Question: I'm making a fragment with a horizontal scroll on the previous screen.
the HorizontalScrollView is in a fragment
it worked fine when it was an activity but when you change it to a fragment the interface gets stuck
I have a HorizontalScrollView inside my ViewPager.
but when putting it in a fragment the interface does not work as it should, but at the moment of moving the view to the right or left it remains as the image
Like shown in Image below.

'''
<?xml version="1.0" encoding="utf-8"?>
<LinearLayout xmlns:android="http://schemas.android.com/apk/res/android"
xmlns:tools="http://schemas.android.com/tools"
android:id="@+id/FragmentoLayout_fonemasTar"
android:layout_width="match_parent"
android:layout_height="match_parent"
android:orientation="vertical">
<HorizontalScrollView
android:id="@+id/horizontalScrollView1Tar"
android:layout_width="match_parent"
android:layout_height="match_parent"
android:background="@color/secondary_text_light"
android:fadeScrollbars="false"
android:scrollbarSize="2dp"
android:scrollbarThumbHorizontal="@drawable/border_scroll_listview">
<LinearLayout
android:layout_width="wrap_content"
android:layout_height="wrap_content"
android:orientation="vertical">
<LinearLayout
android:layout_width="match_parent"
android:layout_height="wrap_content"
android:orientation="horizontal">
<LinearLayout
android:layout_width="150dp"
android:layout_height="match_parent"
android:gravity="center">
<TextView
android:id="@+id/lblTarCampo1"
android:layout_width="wrap_content"
android:layout_height="wrap_content"
android:text="@string/LayoutTar_lblTarCampo1" />
</LinearLayout>
<LinearLayout
android:layout_width="80dp"
android:layout_height="match_parent"
android:gravity="center">
<TextView
android:id="@+id/lblTarCampo2"
android:layout_width="wrap_content"
android:layout_height="wrap_content"
android:text="@string/LayoutTar_lblTarCampo2" />
</LinearLayout>
<LinearLayout
android:layout_width="150dp"
android:layout_height="match_parent"
android:gravity="center">
<TextView
android:id="@+id/lblTarCampo3"
android:layout_width="wrap_content"
android:layout_height="wrap_content"
android:text="@string/LayoutTar_lblTarCampo3" />
</LinearLayout>
<LinearLayout
android:layout_width="30dp"
android:layout_height="wrap_content">
<TextView
android:id="@+id/lblEspacio1"
android:layout_width="wrap_content"
android:layout_height="wrap_content"
android:text="@string/LayoutTar_FormatoTar_txtTarSubCampo3" />
</LinearLayout>
<LinearLayout
android:layout_width="150dp"
android:layout_height="match_parent"
android:gravity="center">
<TextView
android:id="@+id/lblTarSubCampo3"
android:layout_width="wrap_content"
android:layout_height="wrap_content"
android:text="@string/LayoutTar_lblTarSubCampo345" />
</LinearLayout>
<LinearLayout
android:layout_width="150dp"
android:layout_height="match_parent"
android:gravity="center">
<TextView
android:id="@+id/lblTarCampo4"
android:layout_width="wrap_content"
android:layout_height="wrap_content"
android:text="@string/LayoutTar_lblTarCampo4" />
</LinearLayout>
<LinearLayout
android:layout_width="30dp"
android:layout_height="wrap_content">
<TextView
android:id="@+id/lblEspacio2"
android:layout_width="wrap_content"
android:layout_height="wrap_content"
android:text="@string/LayoutTar_FormatoTar_txtTarSubCampo4" />
</LinearLayout>
<LinearLayout
android:layout_width="150dp"
android:layout_height="match_parent"
android:gravity="center">
<TextView
android:id="@+id/lblTarSubCampo4"
android:layout_width="wrap_content"
android:layout_height="wrap_content"
android:text="@string/LayoutTar_lblTarSubCampo345" />
</LinearLayout>
<LinearLayout
android:layout_width="150dp"
android:layout_height="match_parent"
android:gravity="center">
<TextView
android:id="@+id/lblTarCampo5"
android:layout_width="wrap_content"
android:layout_height="wrap_content"
android:text="@string/LayoutTar_lblTarCampo5" />
</LinearLayout>
<LinearLayout
android:layout_width="30dp"
android:layout_height="wrap_content">
<TextView
android:id="@+id/lblEspacio3"
android:layout_width="wrap_content"
android:layout_height="wrap_content"
android:text="@string/LayoutTar_FormatoTar_txtTarSubCampo5" />
</LinearLayout>
<LinearLayout
android:layout_width="150dp"
android:layout_height="match_parent"
android:gravity="center">
<TextView
android:id="@+id/lblTarSubCampo5"
android:layout_width="wrap_content"
android:layout_height="wrap_content"
android:text="@string/LayoutTar_lblTarSubCampo345" />
</LinearLayout>
</LinearLayout>
<LinearLayout
android:layout_width="match_parent"
android:layout_height="wrap_content"
android:orientation="horizontal">
<ListView
android:id="@+id/lst_PuntoArtFon1"
android:layout_width="match_parent"
android:layout_height="wrap_content"
android:fadeScrollbars="false"
android:scrollbarThumbVertical="@drawable/border_scroll_listview"
tools:listitem="@layout/formato_tar_layout"></ListView>
</LinearLayout>
</LinearLayout>
</HorizontalScrollView>
</LinearLayout>
'''
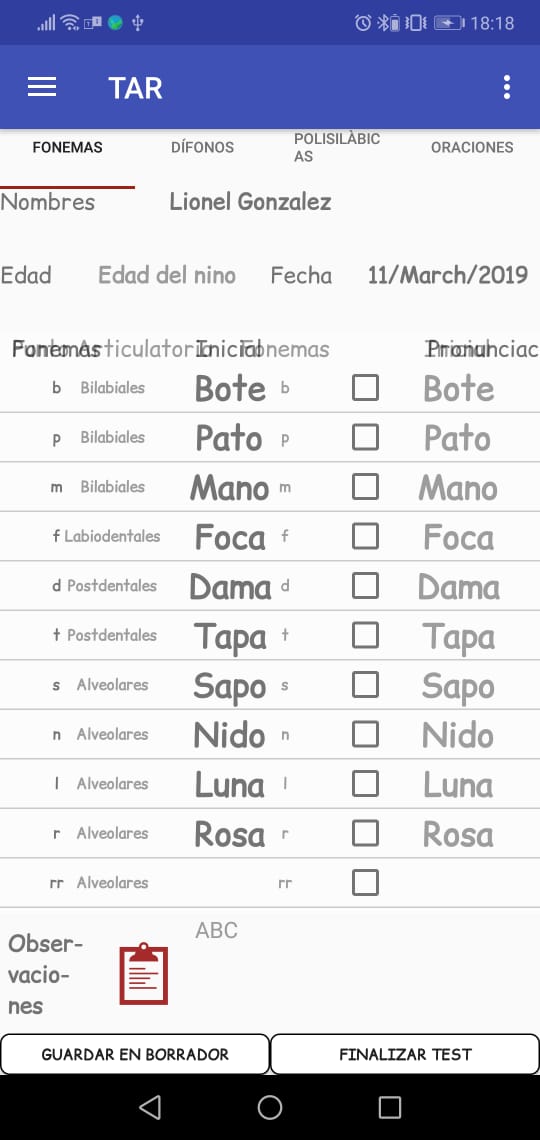
Answer: This is happening because the new view that you are loading(by swiping right/left) is above the HorizontalScrollView & its background colour is transparent. You must give a white background colour to the parent LinearLayout of all the fragments.
Also set android:clickable to true so that the touch events don't trigger the previous fragments.